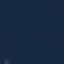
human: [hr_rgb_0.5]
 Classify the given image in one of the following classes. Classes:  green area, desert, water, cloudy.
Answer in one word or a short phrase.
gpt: water